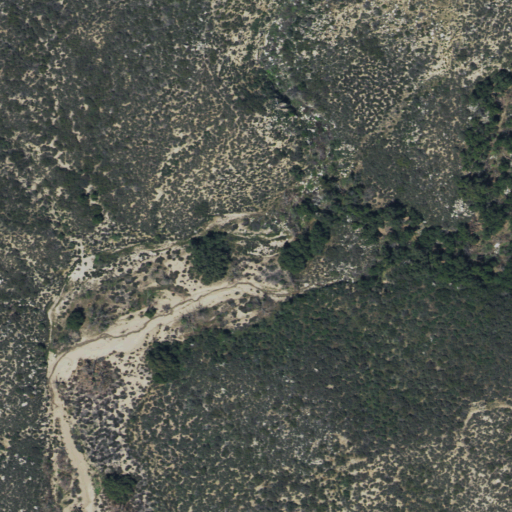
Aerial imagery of valley in California named Reed Valley containing shrub and mixed forest